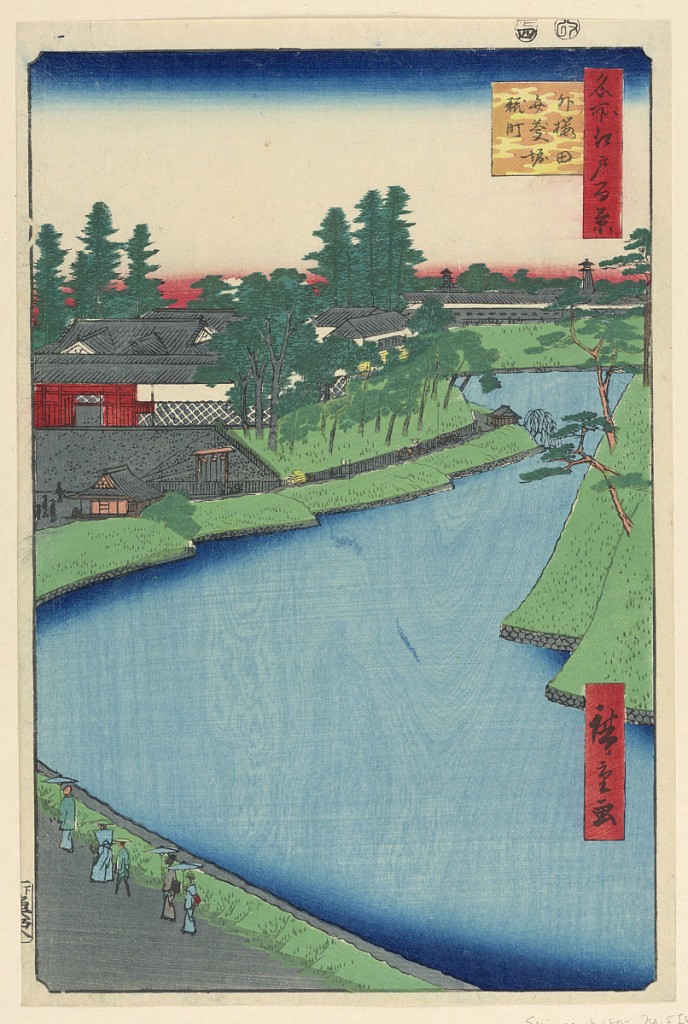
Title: Scene of the Moat
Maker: Ando Hiroshige, Japanese, 1797–1858
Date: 1797-1858
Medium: Woodblock print in colored ink on paper
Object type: Print
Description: A summer view of the imperial palace moat shows lush green vegetation everywhere. The few visitors show the enormity of the trench that protects the royal family of Japan.